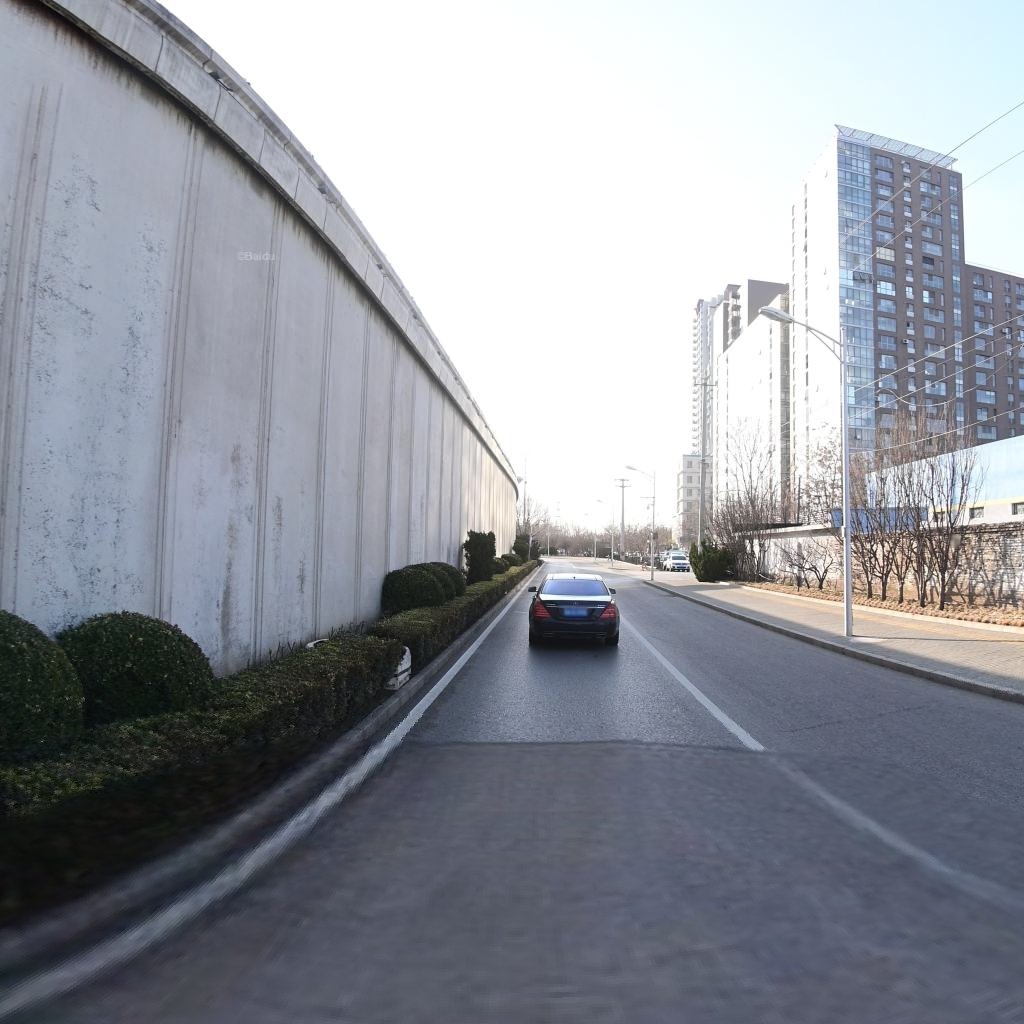
Region: Chaoyang
Road damage annotations: transverse crack